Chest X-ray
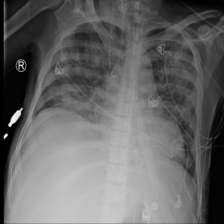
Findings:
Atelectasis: negative
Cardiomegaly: negative
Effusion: positive
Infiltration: positive
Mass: negative
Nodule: negative
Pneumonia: negative
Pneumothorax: positive
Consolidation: negative
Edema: negative
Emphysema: negative
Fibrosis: negative
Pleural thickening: negative
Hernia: negative